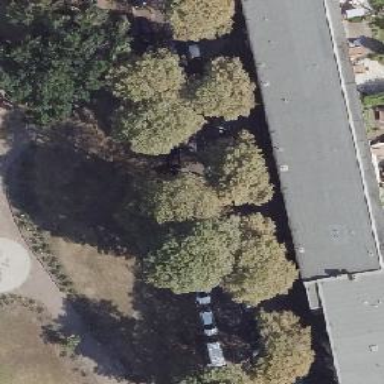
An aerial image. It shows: Park with broadleaved deciduous trees.